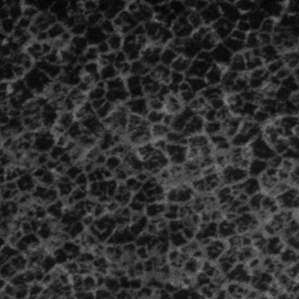
Label: frost